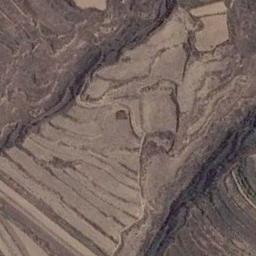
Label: terrace